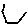
Label: hexagon